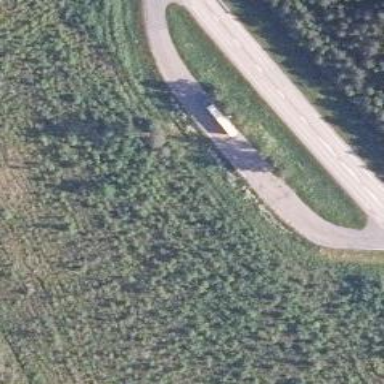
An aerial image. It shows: Paved rest area.